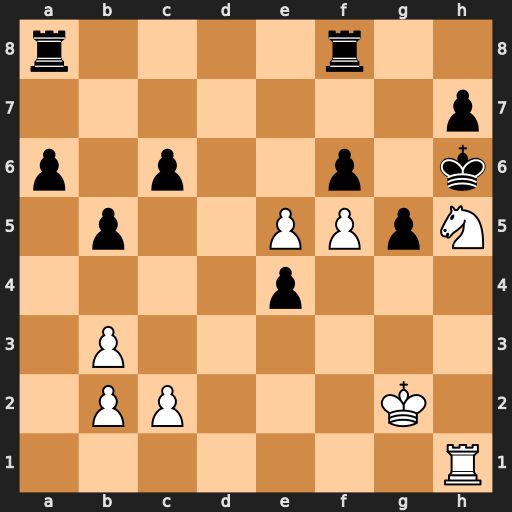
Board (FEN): r4r2/7p/p1p2p1k/1p2PPpN/4p3/1P6/1PP3K1/7R
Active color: w
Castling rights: -
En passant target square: -
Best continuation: Nxf6+ Kg7 Rxh7#